Field crop: maize
Growth stage: 2
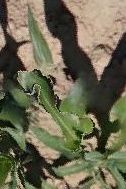
Species: maize